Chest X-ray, AP view. Patient: 65 years old, sex F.
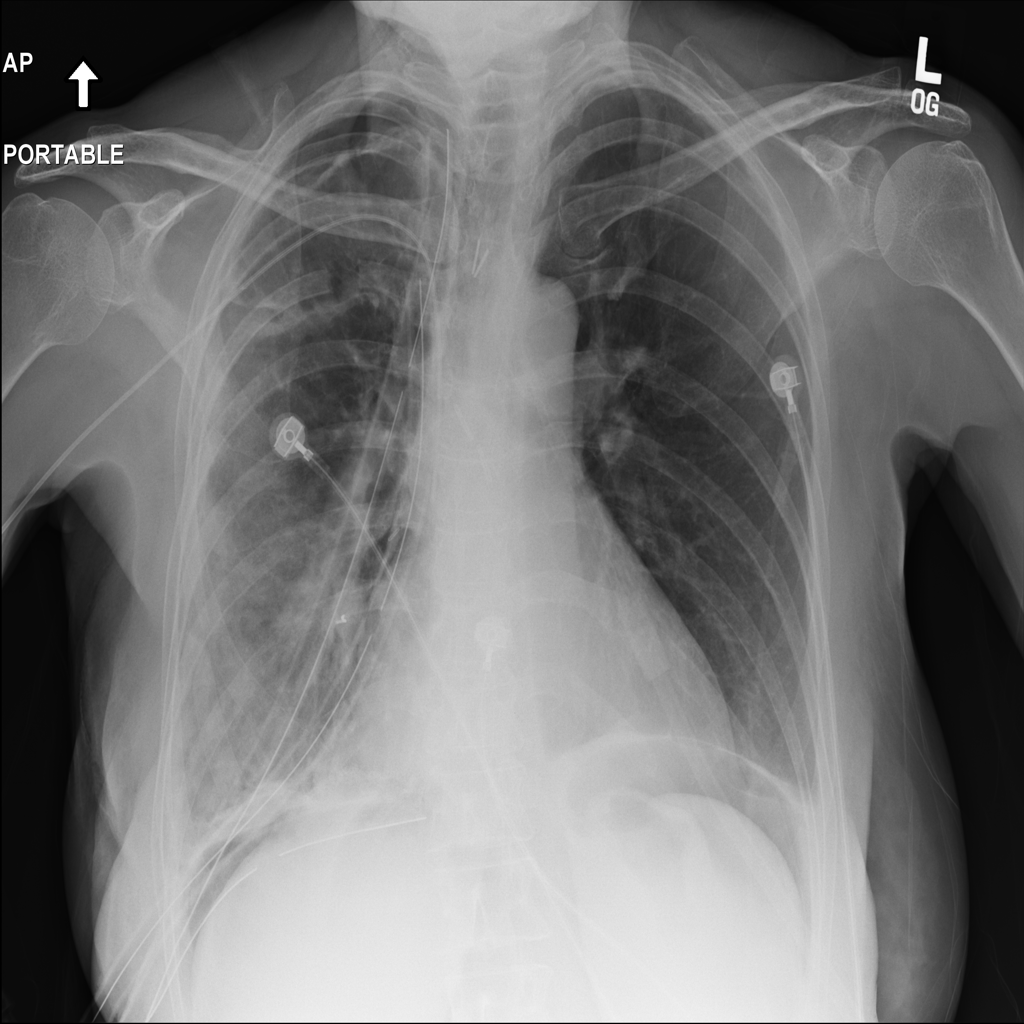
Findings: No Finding